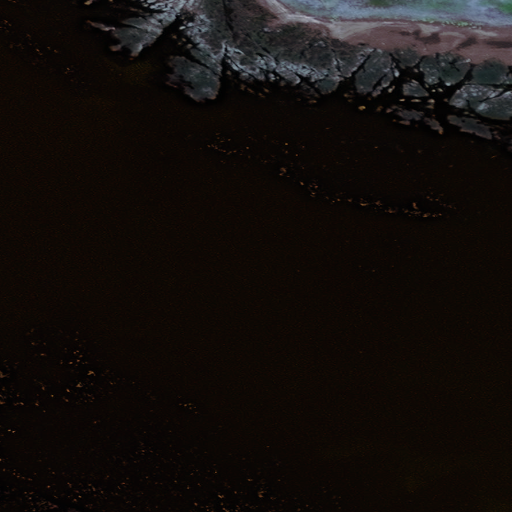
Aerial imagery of island in Alaska named Mary Island containing only unknown